Interaction volume radius: 5 \u00c5
Interaction volume height: 10 \u00c5
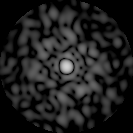
Disorder parameter: 0.8308